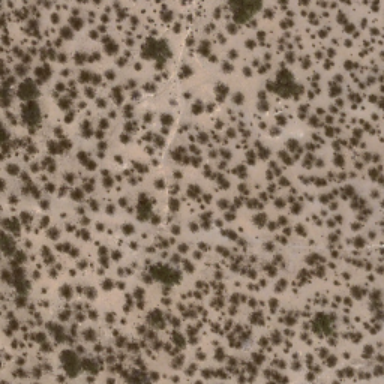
This is a chaparral .